Aerial crown-view tile of a tropical tree (Barro Colorado Island, Panama), acquired 20250124:
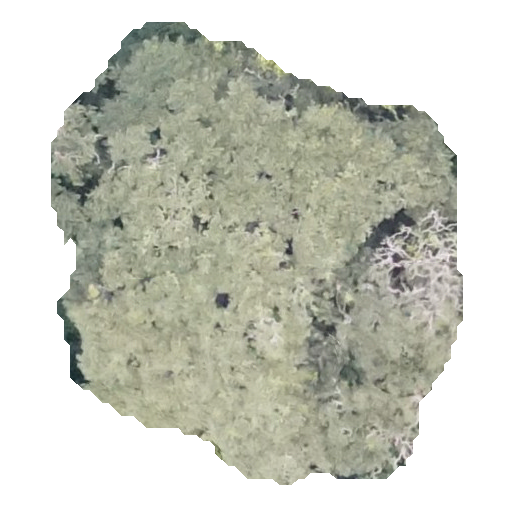
Species: Jacaranda copaia
GBIF accepted scientific name: Jacaranda copaia
Crown area: 214.553 m²